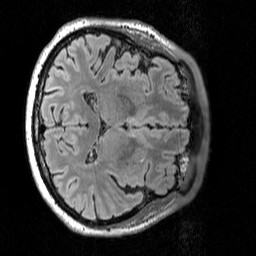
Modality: T2w
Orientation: axial
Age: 65
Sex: male
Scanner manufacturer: siemens
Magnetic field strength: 3 T
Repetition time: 5 s
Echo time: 0.386 s